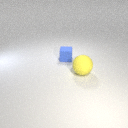
small blue rubber cube behind large yellow rubber sphere